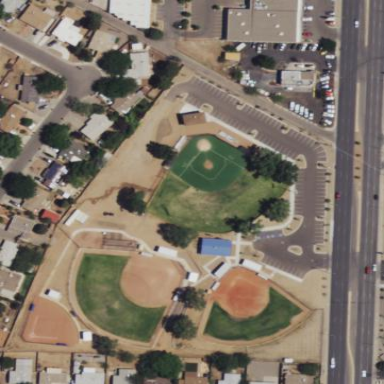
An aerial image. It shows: Baseball pitch for leisure and sports activities.